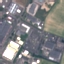
Label: Industrial